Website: macys
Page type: delivery-shipping
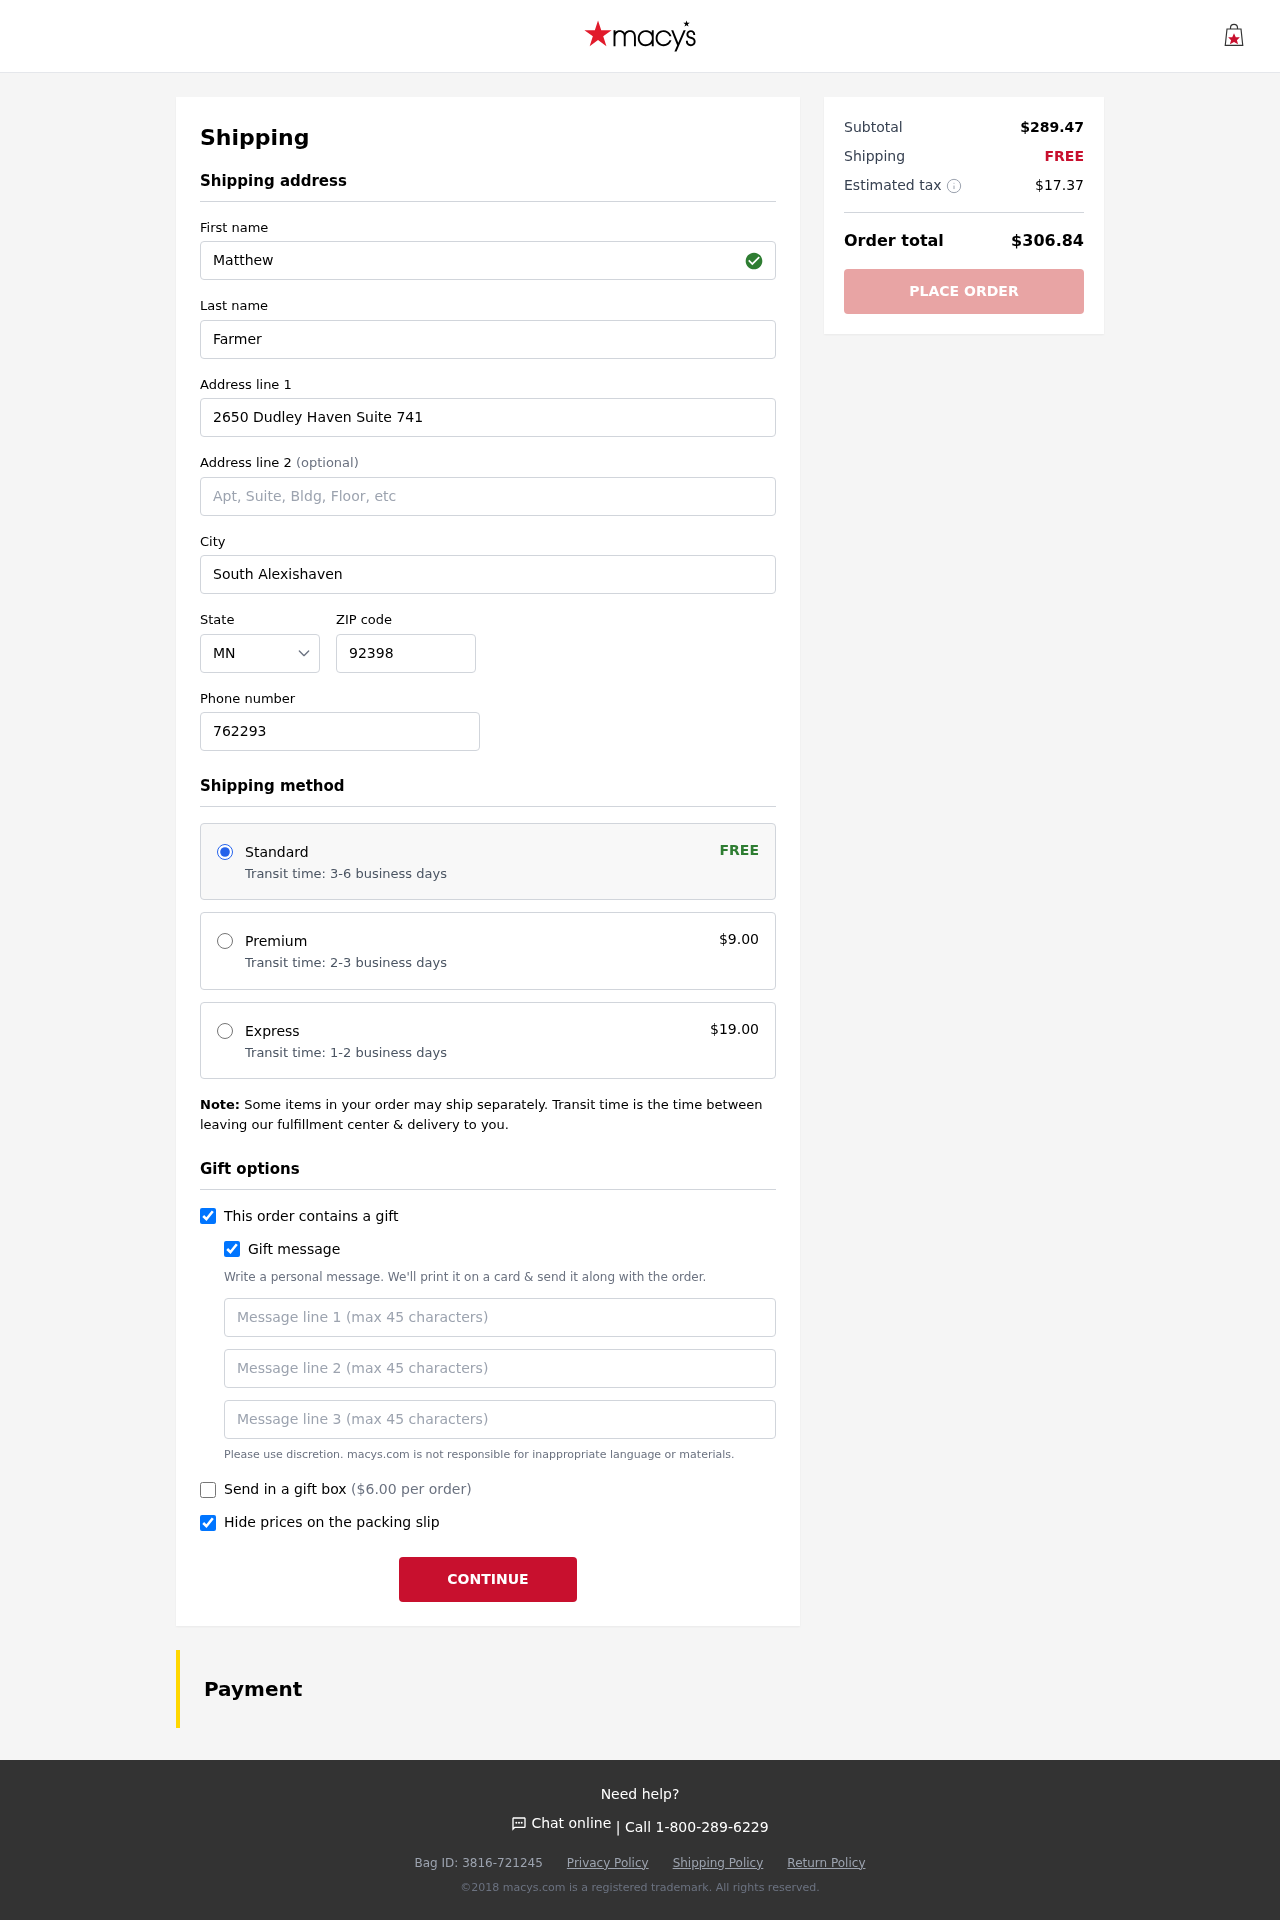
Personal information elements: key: PII_STATE_ABBR
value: MN
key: PII_FIRSTNAME
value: Matthew
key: PII_LASTNAME
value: Farmer
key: PII_STREET
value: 2650 Dudley Haven Suite 741
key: PII_CITY
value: South Alexishaven
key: PII_POSTCODE
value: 92398
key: PII_PHONE
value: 7622930961
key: PII_GIFT_MESSAGE
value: Hey Colleen, I stumbled upon these Chelsea boots and instantly thought of you—I know how much you love that sleek look! I hope they add a little extra flair to your outfits. Enjoy!  Matthew
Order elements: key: ORDER_SHIPPING_STANDARD
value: Transit time: 3-6 business days
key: ORDER_SHIPPING_COST
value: FREE
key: ORDER_SHIPPING_PREMIUM
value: Transit time: 2-3 business days
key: ORDER_SHIPPING_PREMIUM_PRICE
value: $9.00
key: ORDER_SHIPPING_EXPRESS
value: Transit time: 1-2 business days
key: ORDER_SHIPPING_EXPRESS_PRICE
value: $19.00
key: ORDER_GIFT_BOX_PRICE
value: ($6.00 per order)
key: ORDER_SUBTOTAL
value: $289.47
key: ORDER_SHIPPING_COST2
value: FREE
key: ORDER_TAX
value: $17.37
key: ORDER_TOTAL
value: $306.84